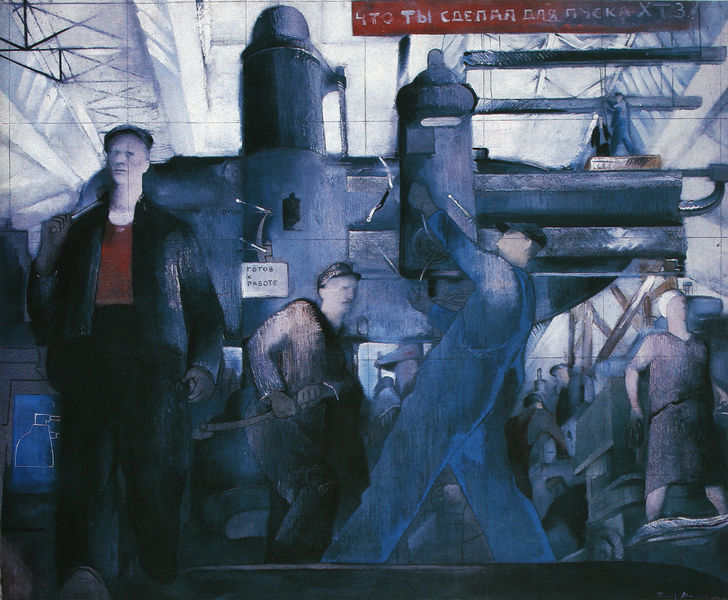
Titel: Bereit zur Arbeit
Künstler: Pjotr Williams
Standort: Köln
Institution: Museum Ludwig
Schlagwörter: blau, schatten, weiß, bewegung, glas, hell, licht, männer, schwarz, dach, rot, hose, jacke, mützen, architektur, realismus, decke, arbeit, schrift, arbeiten, russland, grafik, graphik, lila, violett, fabrik, arbeiter, halle, maschine, text, plakat, poster, blaumann, gesichtslos, kessel, russisch, maschinenhalle, sozialismus, montage, kyrillisch, propaganda, sozialistischer realismus